Brain MRI, t2w sequence, axial 2D slice.
Patient: age 33, sex F, weight 95 kg, height 1.95 m
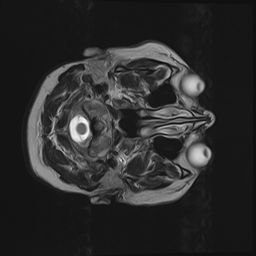